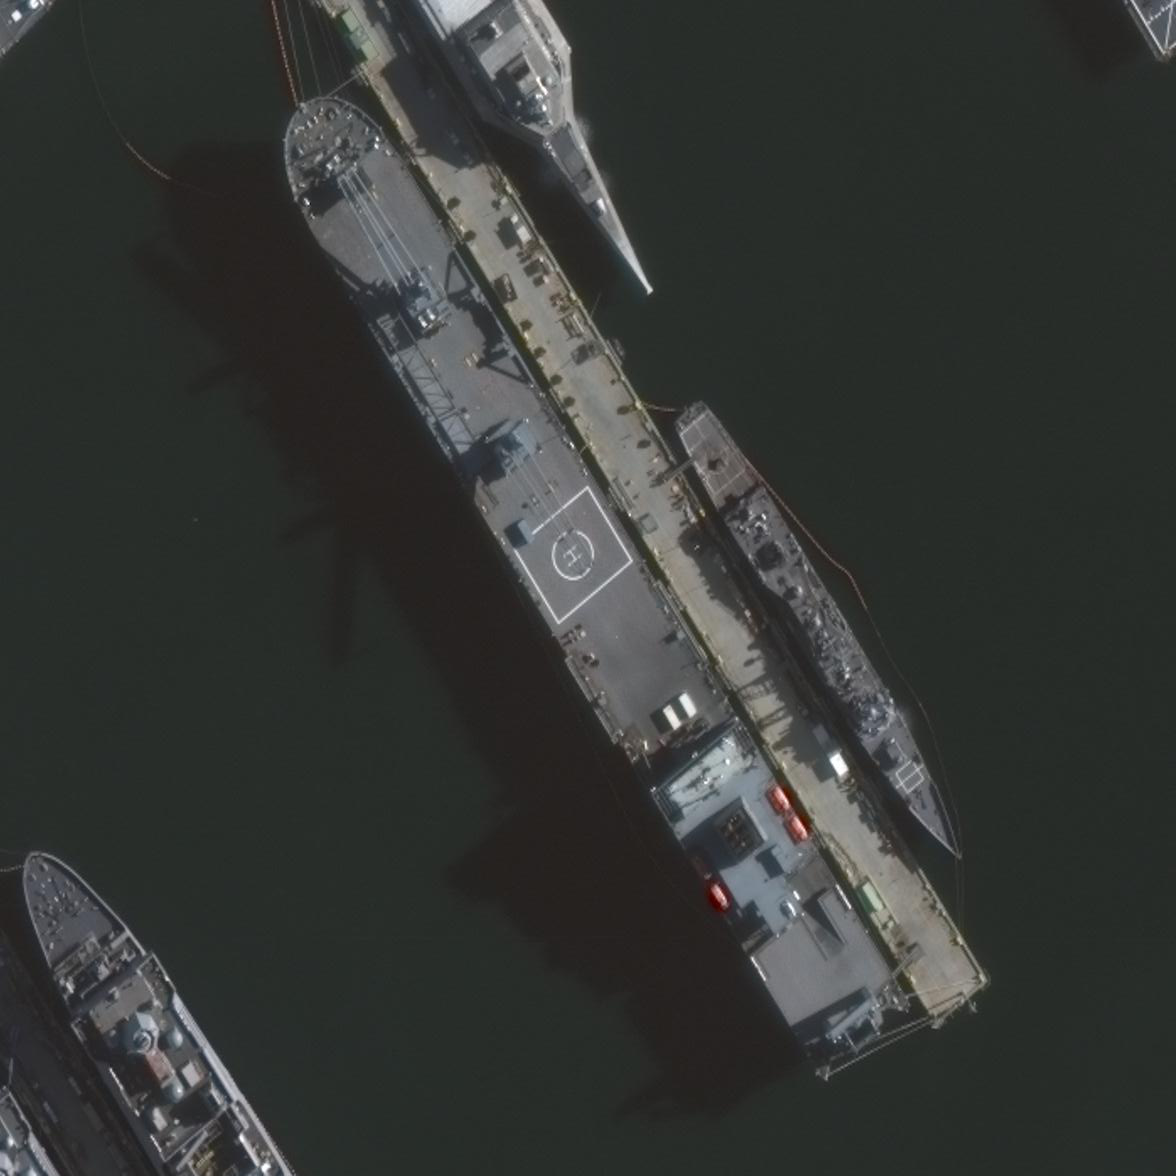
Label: Crane_ship